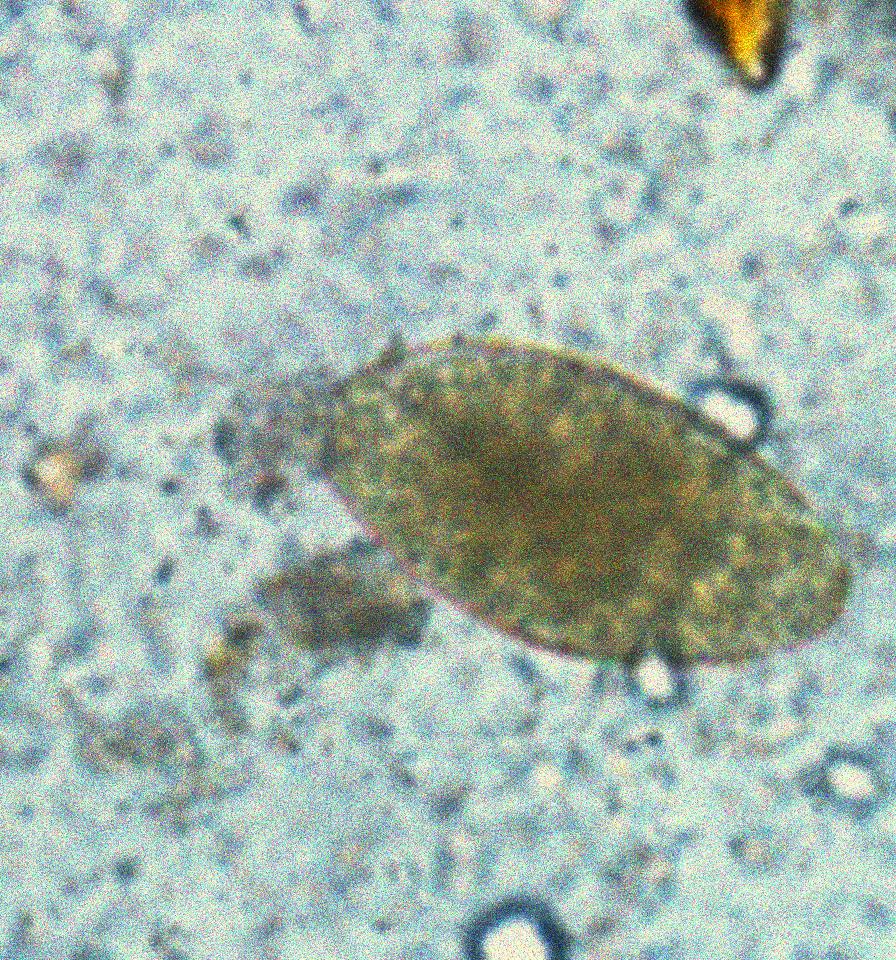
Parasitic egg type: Fasciolopsis buski